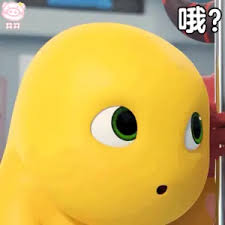
Label: nailong